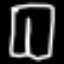
Label: pants